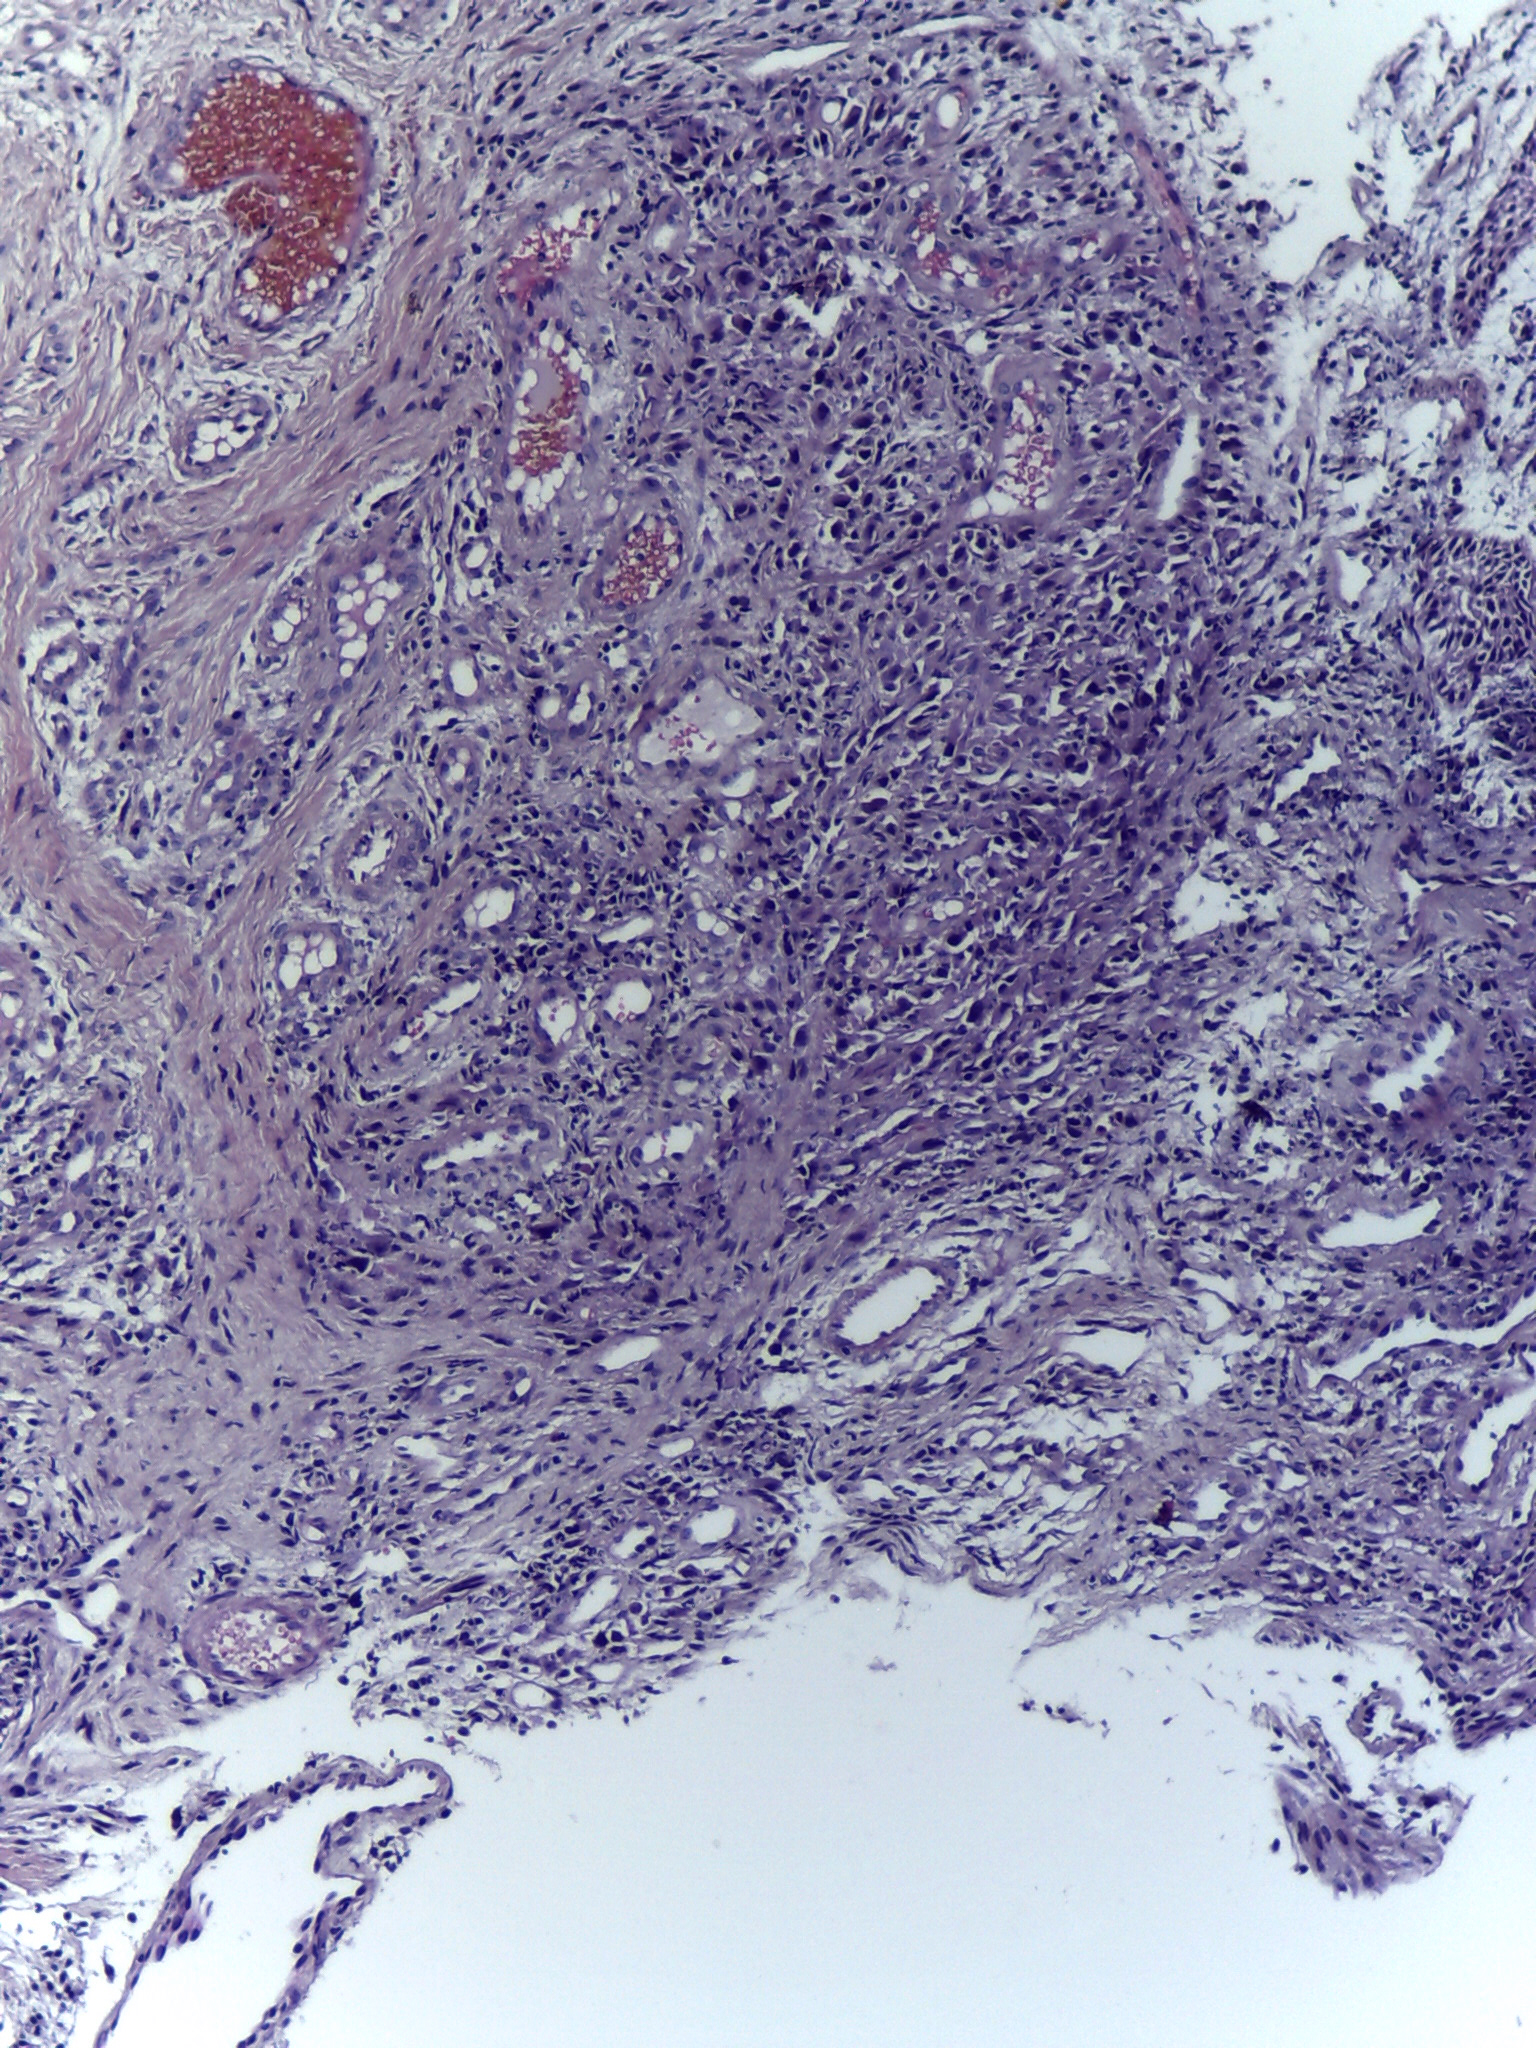
Diagnosis: OSCC